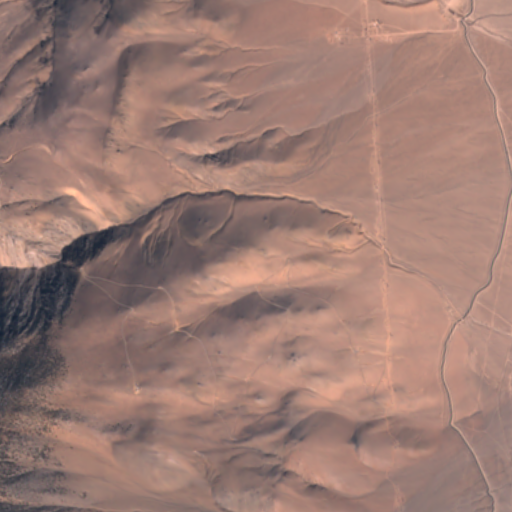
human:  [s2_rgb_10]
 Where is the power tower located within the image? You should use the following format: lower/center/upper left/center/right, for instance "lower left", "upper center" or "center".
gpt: The power tower is located in the right of the image.
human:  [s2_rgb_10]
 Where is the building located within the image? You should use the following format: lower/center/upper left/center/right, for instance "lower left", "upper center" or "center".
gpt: The building is located in the upper right of the image.
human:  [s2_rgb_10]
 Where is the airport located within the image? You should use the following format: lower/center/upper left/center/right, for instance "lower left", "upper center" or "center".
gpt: There is no airport in the image.